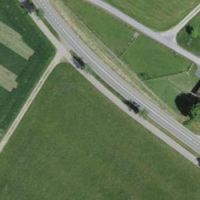
EUNIS habitat code: 24
Species observed at this site:
Cephalanthera longifolia